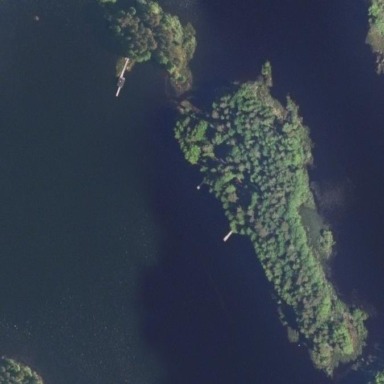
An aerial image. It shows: Islet.